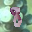
Label: 8